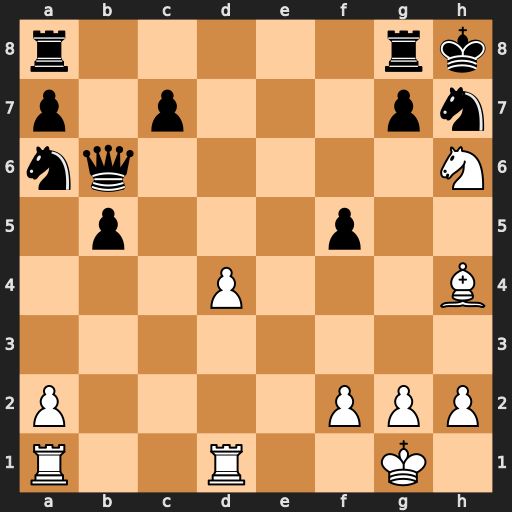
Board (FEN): r5rk/p1p3pn/nq5N/1p3p2/3P3B/8/P4PPP/R2R2K1
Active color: w
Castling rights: -
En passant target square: -
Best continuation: Nf7#